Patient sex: F
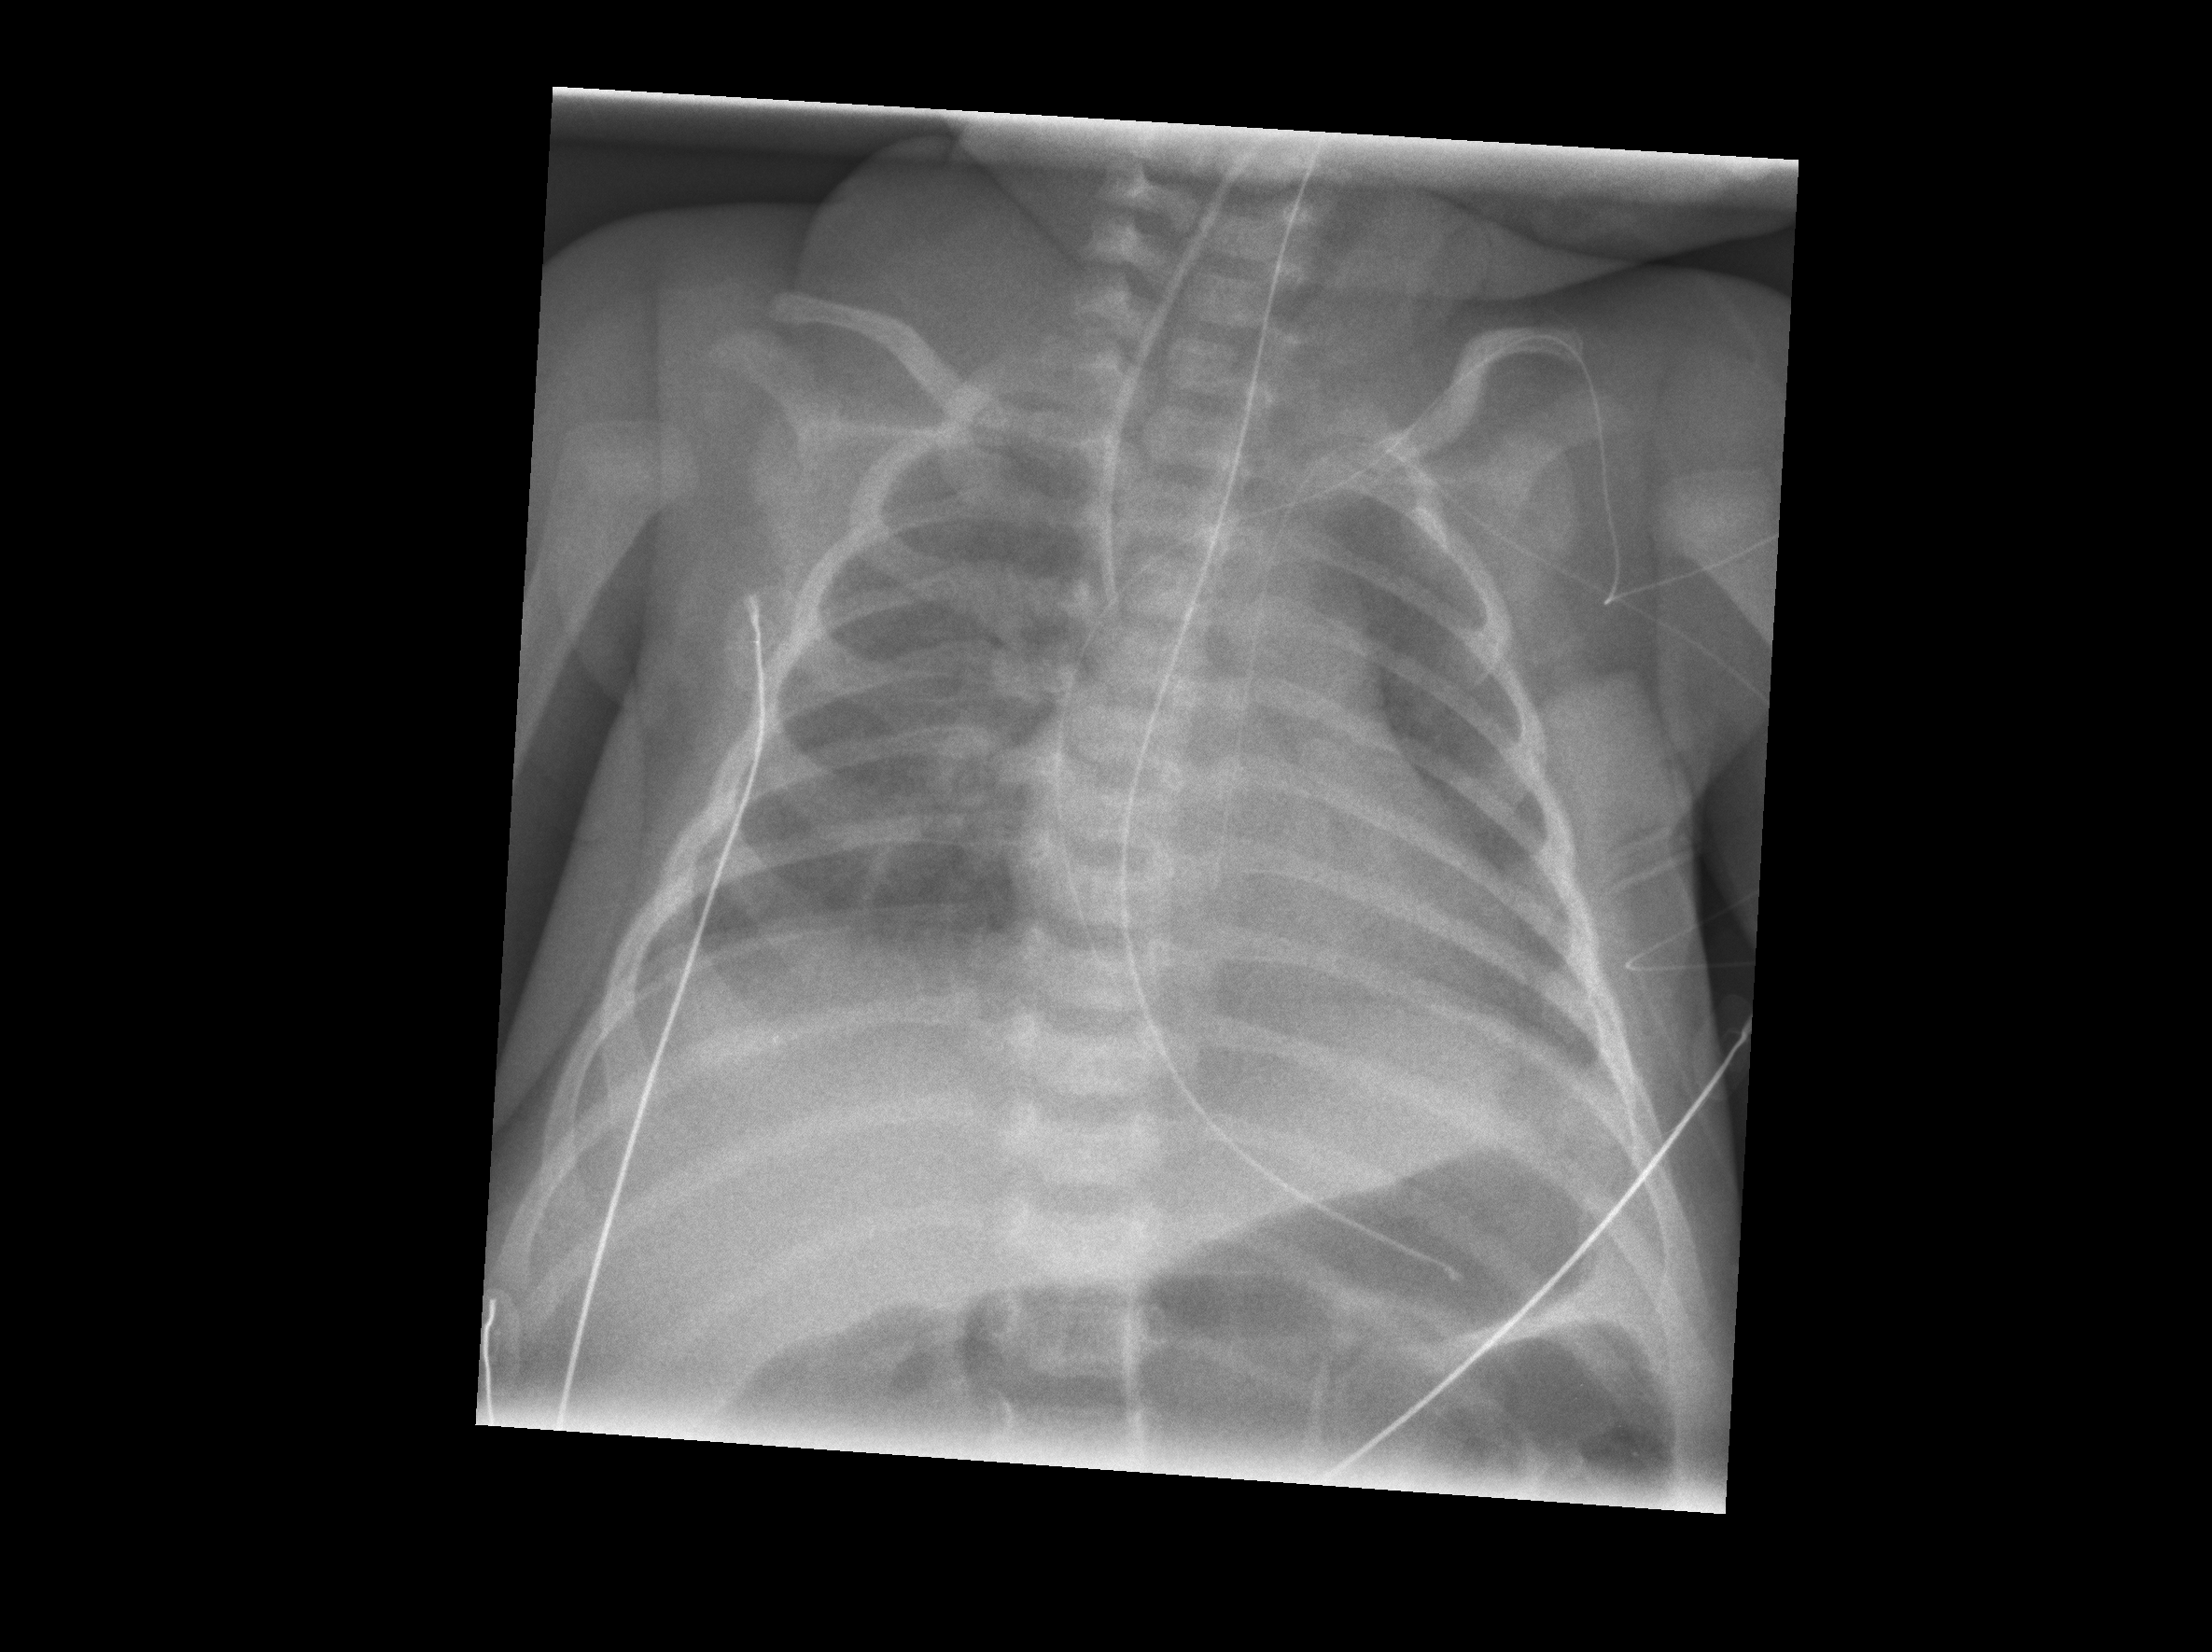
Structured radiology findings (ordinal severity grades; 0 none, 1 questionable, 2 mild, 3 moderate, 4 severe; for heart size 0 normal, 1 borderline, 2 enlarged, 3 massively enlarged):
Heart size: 0
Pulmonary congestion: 0
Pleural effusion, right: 0
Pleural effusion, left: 1
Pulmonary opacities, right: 0
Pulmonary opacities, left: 0
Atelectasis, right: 2
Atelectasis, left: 1